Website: crate-barrel
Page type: orders-overview
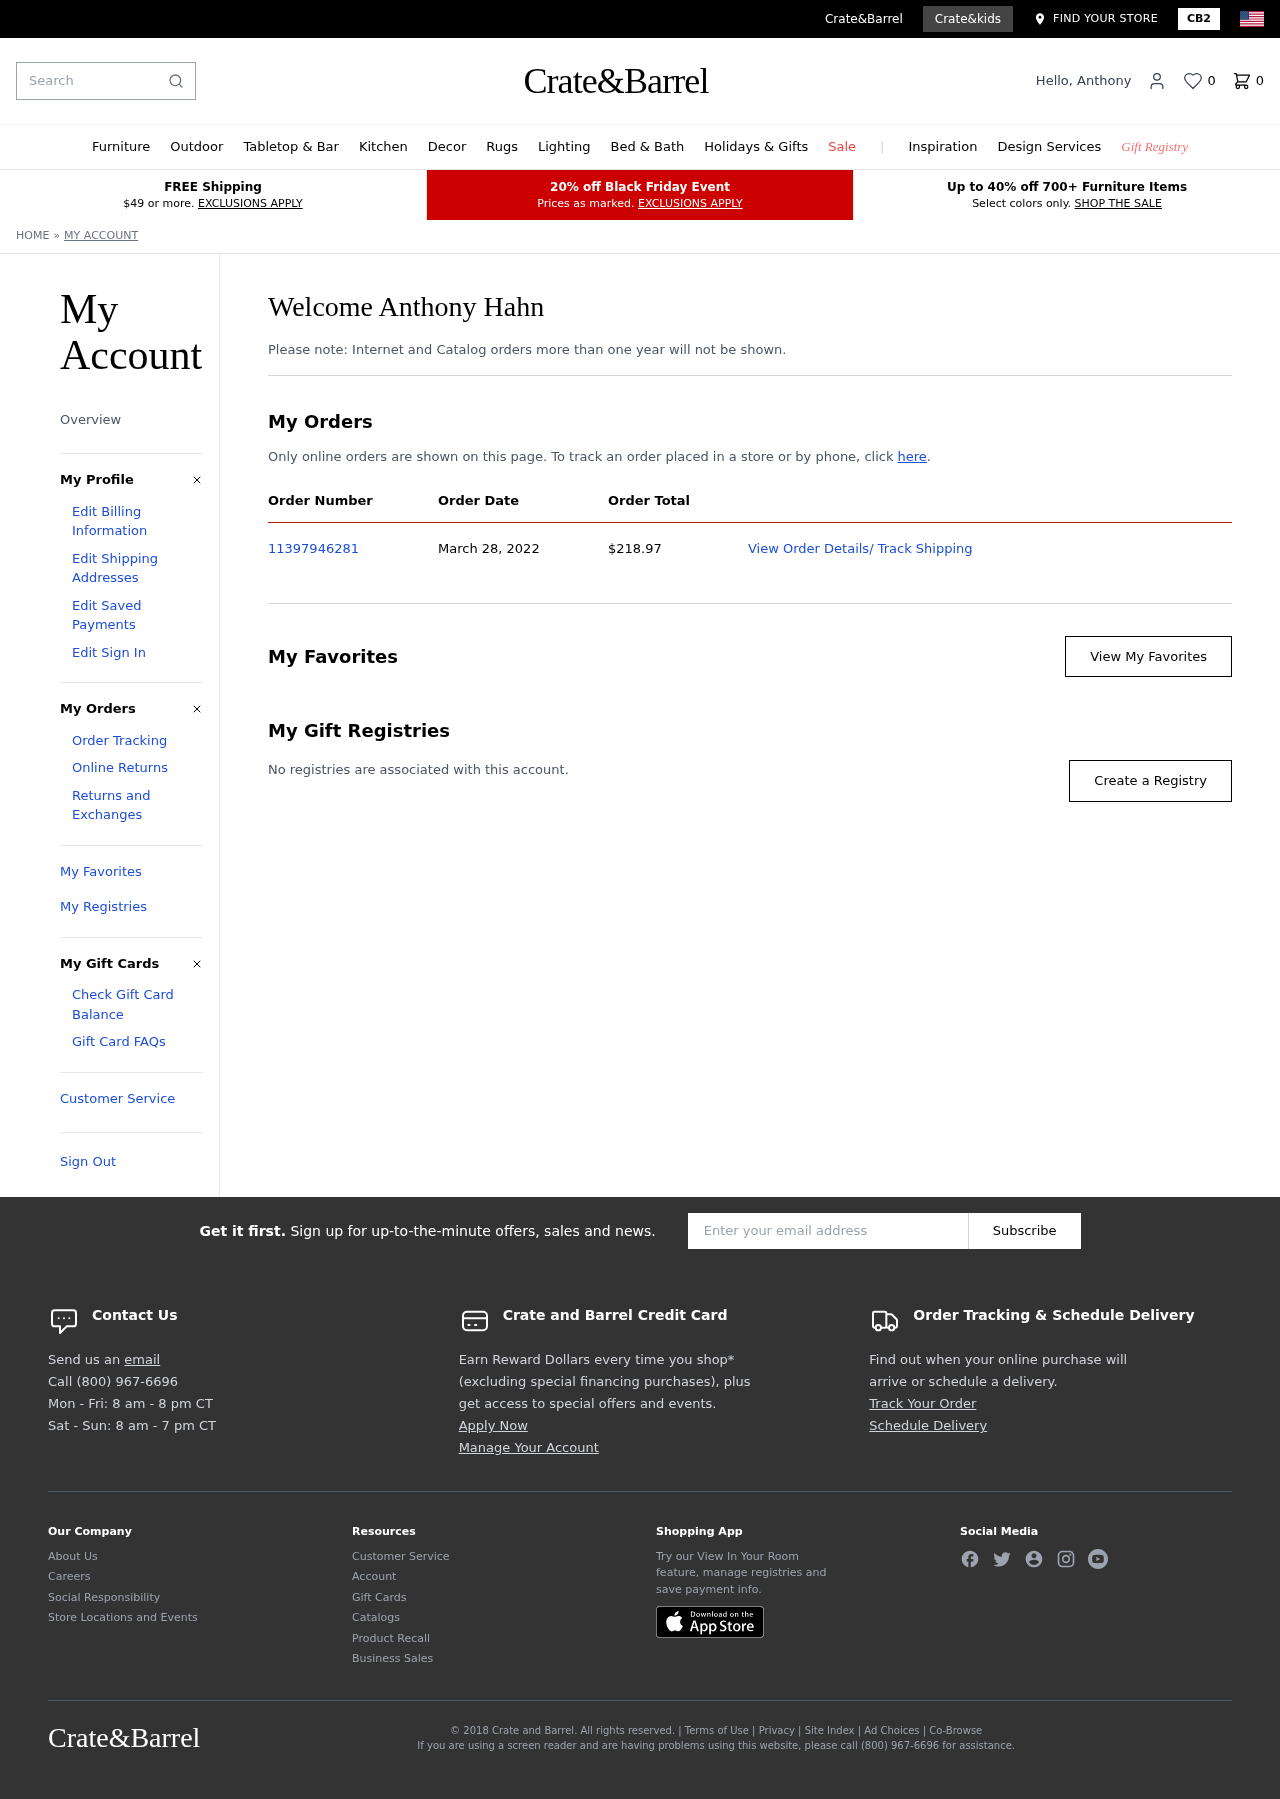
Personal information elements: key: PII_FIRSTNAME
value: Anthony
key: PII_FULLNAME
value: Anthony Hahn
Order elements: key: ORDER_NUM_ITEMS
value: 0
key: ORDER_ID
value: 11397946281
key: ORDER_DATE
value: March 28, 2022
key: ORDER_TOTAL
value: $218.97
Search elements: key: HEADER_SEARCH
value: Search
Other elements: key: FAVORITES_COUNT
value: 0